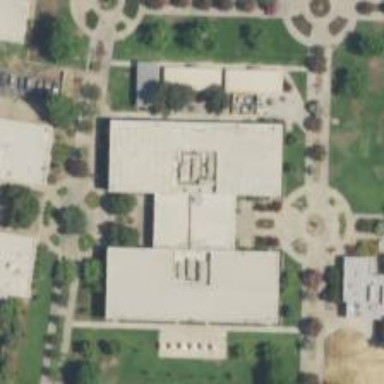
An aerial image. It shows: College building.